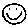
Label: smiley face